Interaction volume radius: 5 \u00c5
Interaction volume height: 30 \u00c5
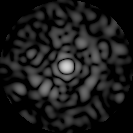
Disorder parameter: 0.8487